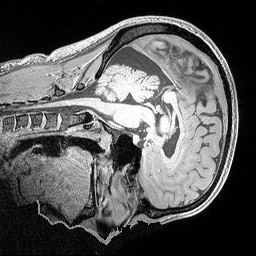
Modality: MP2RAGE
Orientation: sagittal
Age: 31
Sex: male
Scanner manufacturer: siemens
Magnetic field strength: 3 T
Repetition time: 5 s
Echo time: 0.00298 s